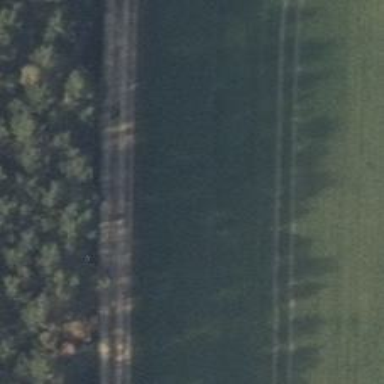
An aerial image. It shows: Sandy track with grade4 tracktype.